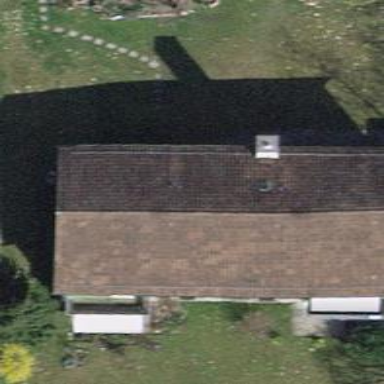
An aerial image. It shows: Apartments building with gabled roof. The roof has pitched shape.